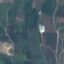
Label: PermanentCrop